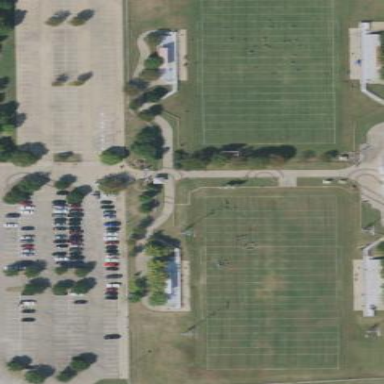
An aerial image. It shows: American football pitch.